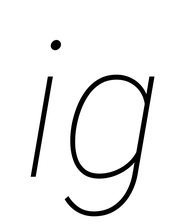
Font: Roboto-Italic_Thin_Italic